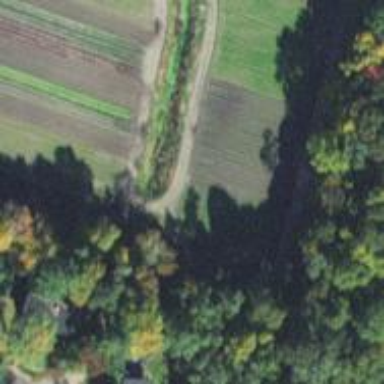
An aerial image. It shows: Culvert tunnel.